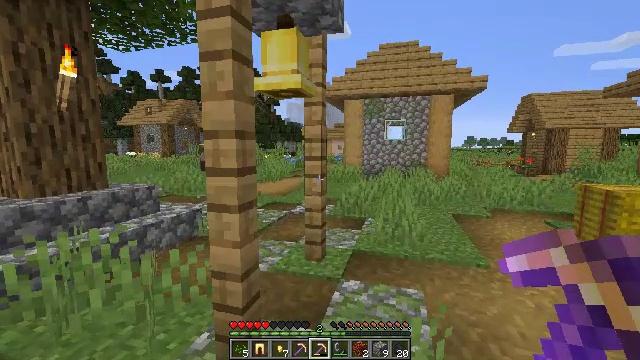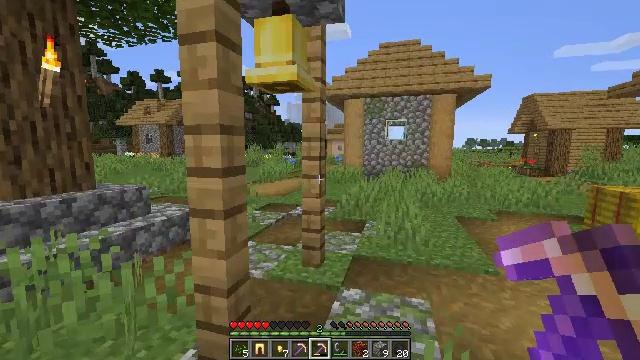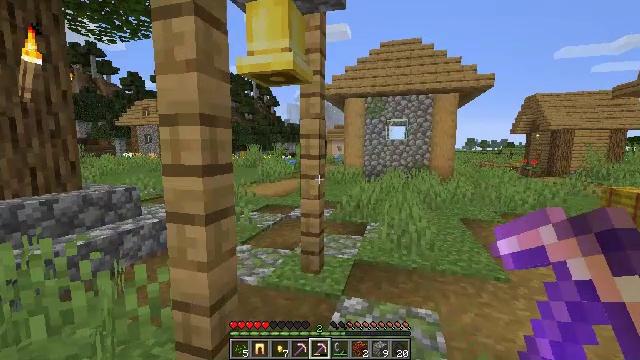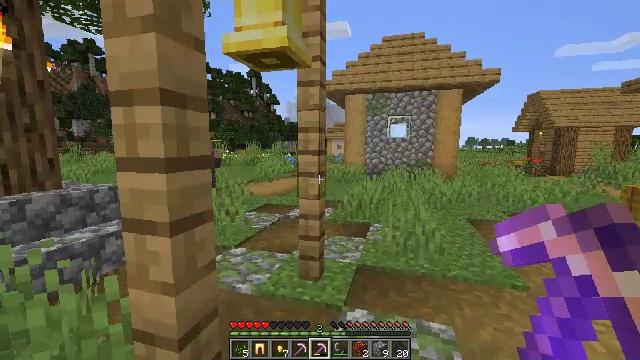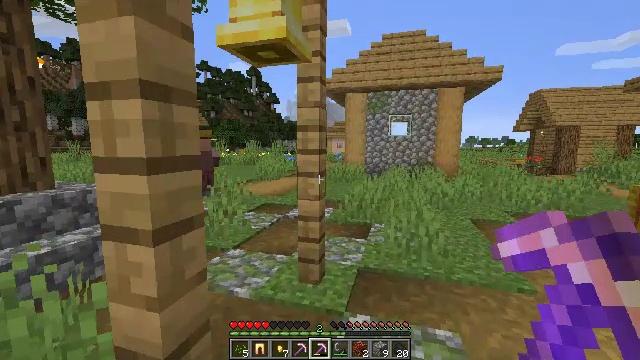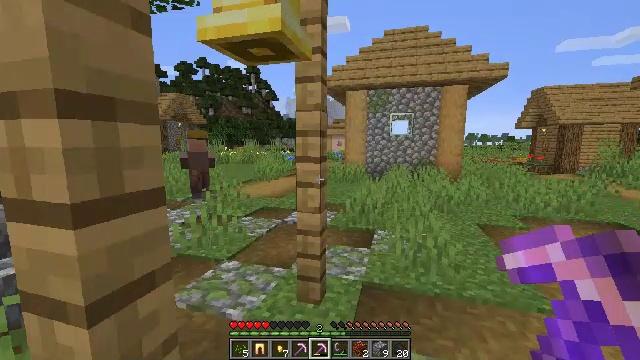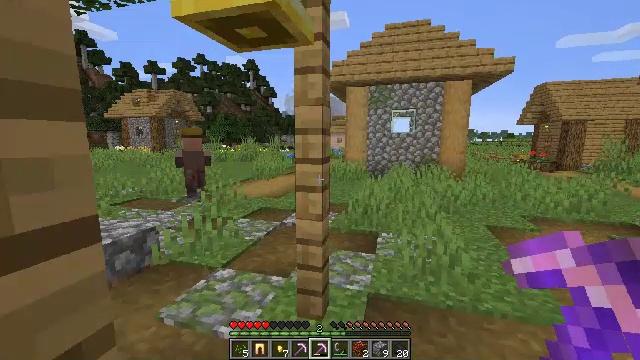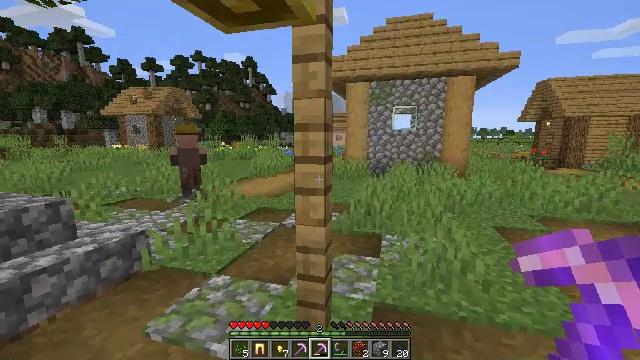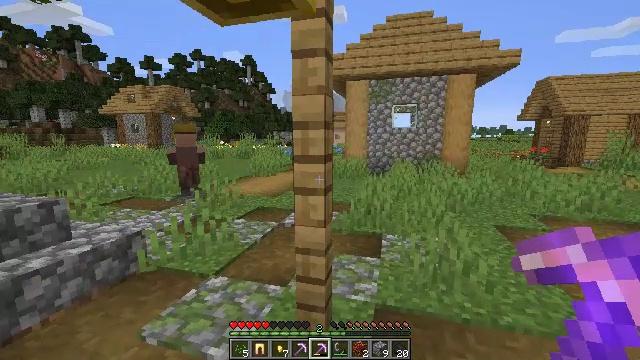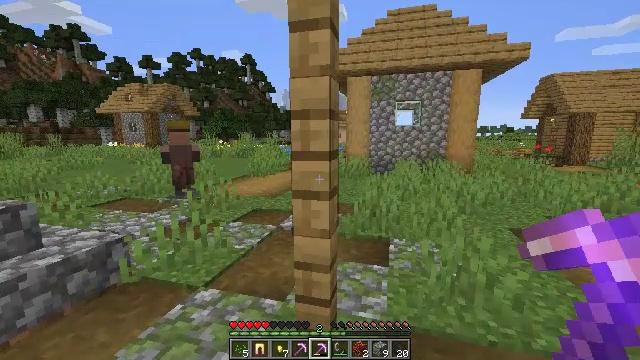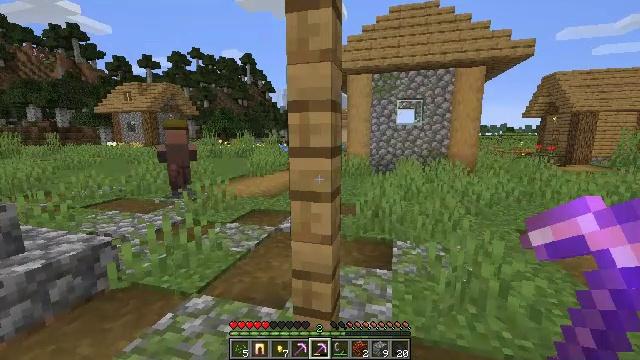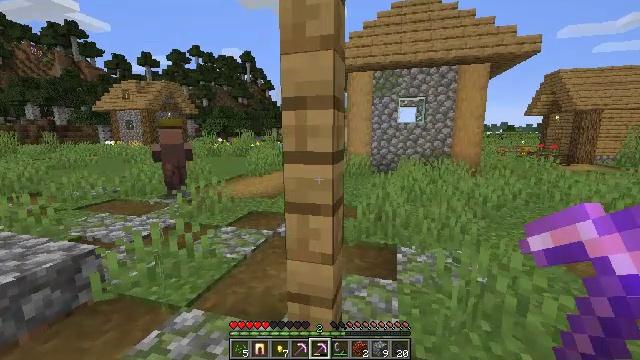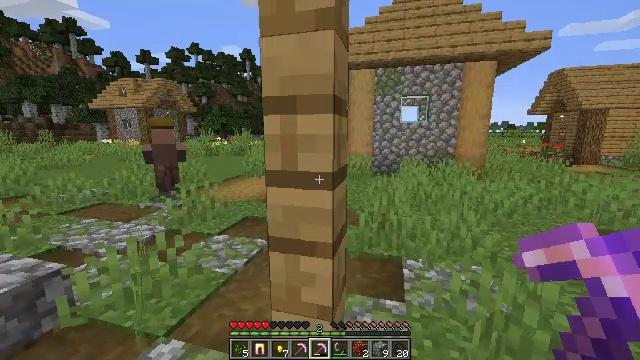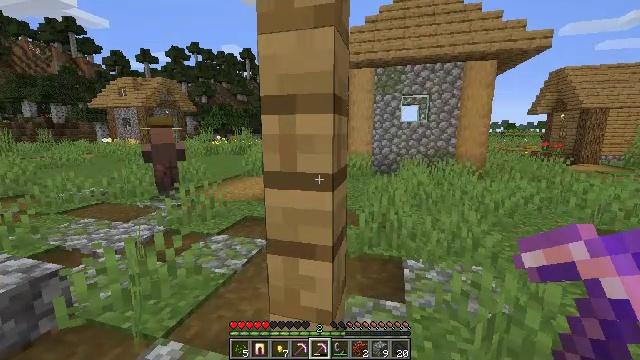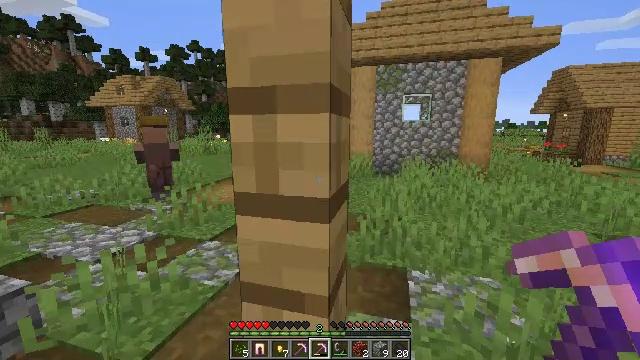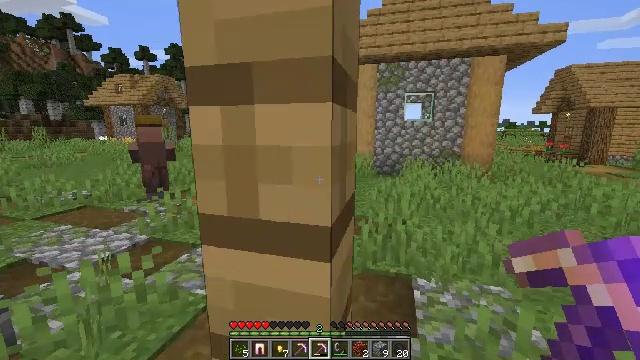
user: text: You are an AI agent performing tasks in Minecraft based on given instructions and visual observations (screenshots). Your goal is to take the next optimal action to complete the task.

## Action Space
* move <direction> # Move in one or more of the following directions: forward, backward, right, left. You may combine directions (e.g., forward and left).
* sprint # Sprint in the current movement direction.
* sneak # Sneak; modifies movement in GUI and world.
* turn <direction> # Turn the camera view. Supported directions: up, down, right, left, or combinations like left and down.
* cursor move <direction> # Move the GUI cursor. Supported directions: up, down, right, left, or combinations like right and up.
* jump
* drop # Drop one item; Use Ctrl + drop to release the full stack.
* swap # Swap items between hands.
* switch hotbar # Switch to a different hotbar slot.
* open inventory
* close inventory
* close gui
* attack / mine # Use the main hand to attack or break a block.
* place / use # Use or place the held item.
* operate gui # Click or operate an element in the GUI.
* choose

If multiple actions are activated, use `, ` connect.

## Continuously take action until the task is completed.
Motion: motion action
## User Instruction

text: Clear the ground by mining grass.
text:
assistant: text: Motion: move forward
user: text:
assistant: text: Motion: move forward
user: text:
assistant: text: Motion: move forward
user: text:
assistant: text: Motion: move forward
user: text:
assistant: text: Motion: move forward
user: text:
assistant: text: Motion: move forward
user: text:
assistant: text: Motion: move forward
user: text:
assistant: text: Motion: move forward
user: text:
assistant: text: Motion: move forward
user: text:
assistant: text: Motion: move forward
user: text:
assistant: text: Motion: move forward
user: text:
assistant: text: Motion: move forward
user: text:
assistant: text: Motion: move forward
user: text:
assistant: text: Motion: move forward
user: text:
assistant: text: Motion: move forward
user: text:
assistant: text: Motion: move forward
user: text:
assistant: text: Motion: move forward
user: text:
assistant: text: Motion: move forward
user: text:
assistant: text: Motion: move forward
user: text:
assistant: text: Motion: move forward
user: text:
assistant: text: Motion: move forward
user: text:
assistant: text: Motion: move forward
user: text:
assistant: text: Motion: move forward and move left
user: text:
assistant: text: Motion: move forward and move left
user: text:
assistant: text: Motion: move forward and move left
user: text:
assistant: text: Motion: move forward and move left
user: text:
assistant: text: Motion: move forward and move left
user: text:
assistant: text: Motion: move forward and move left
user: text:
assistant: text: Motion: move forward and move left
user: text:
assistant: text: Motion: move forward and move left